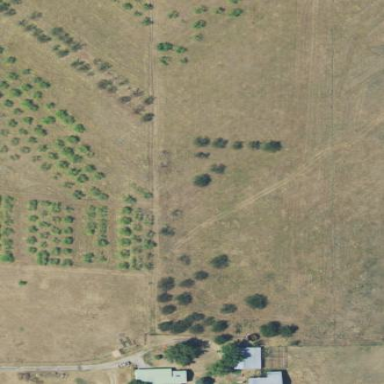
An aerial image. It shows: Orchard.